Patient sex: M
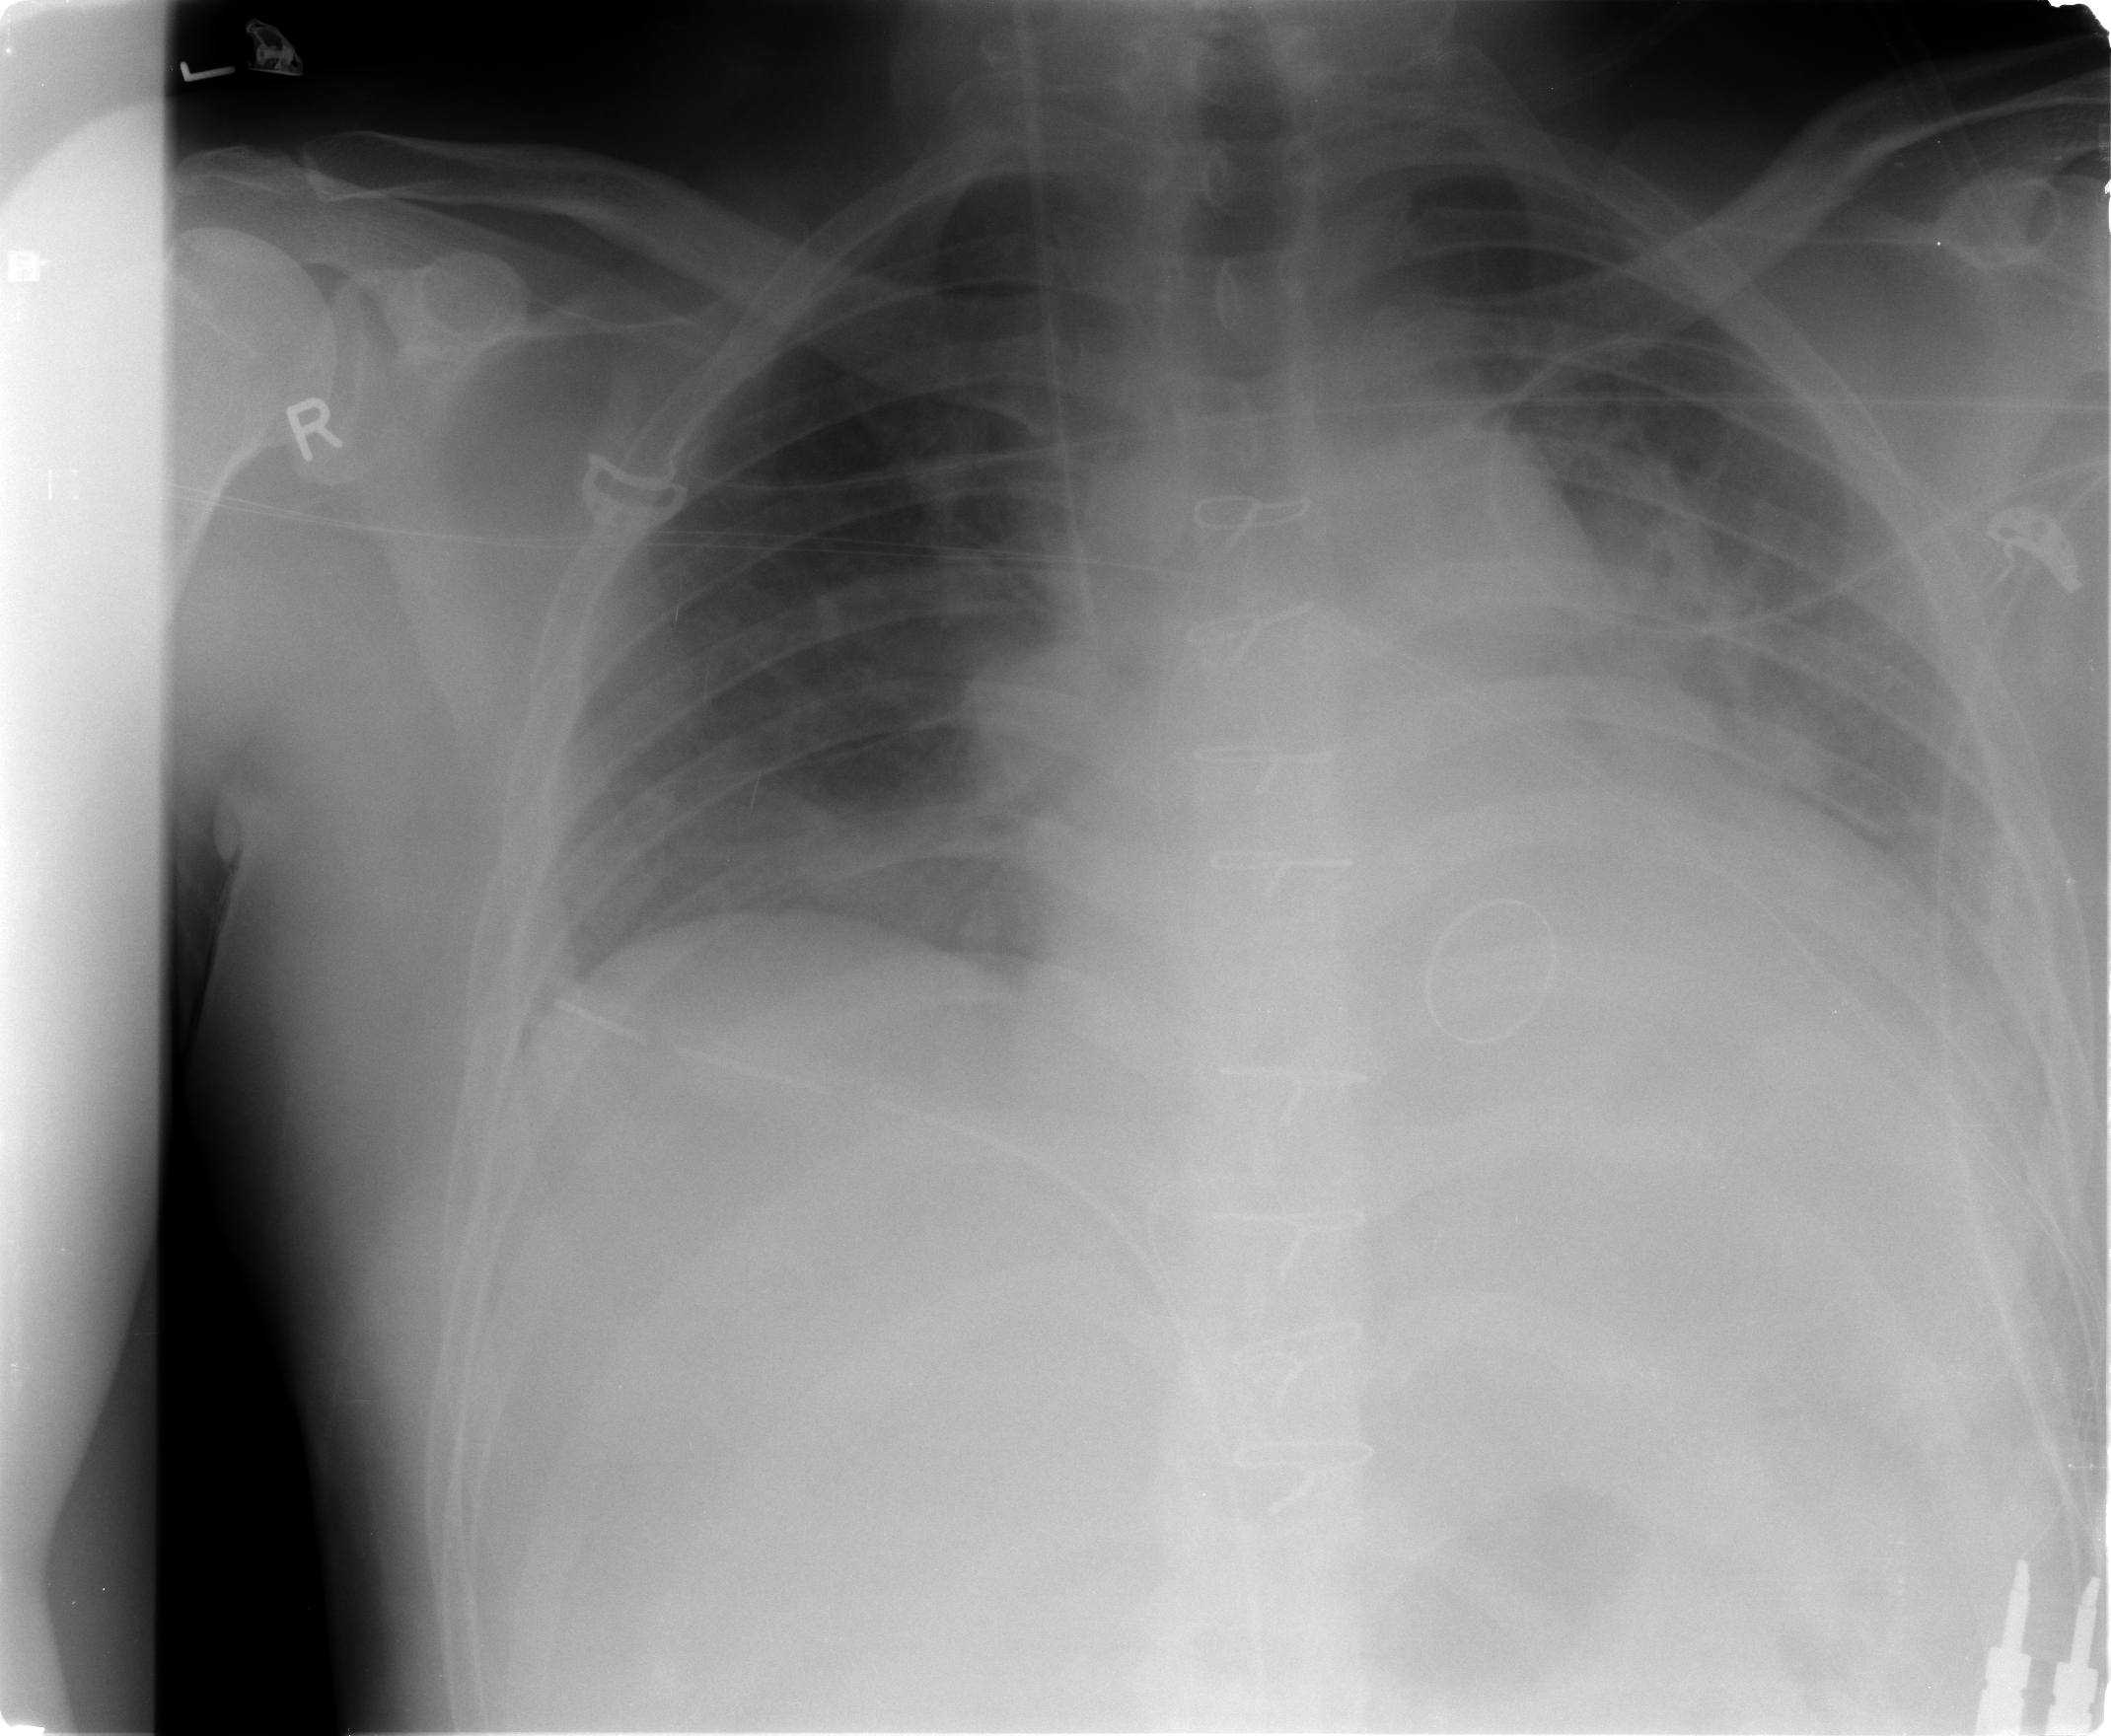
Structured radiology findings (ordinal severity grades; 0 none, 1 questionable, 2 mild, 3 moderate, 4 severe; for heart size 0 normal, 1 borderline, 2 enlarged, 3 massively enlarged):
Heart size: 2
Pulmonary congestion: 2
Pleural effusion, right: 0
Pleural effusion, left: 2
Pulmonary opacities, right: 0
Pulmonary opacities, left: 0
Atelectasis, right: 2
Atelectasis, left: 2